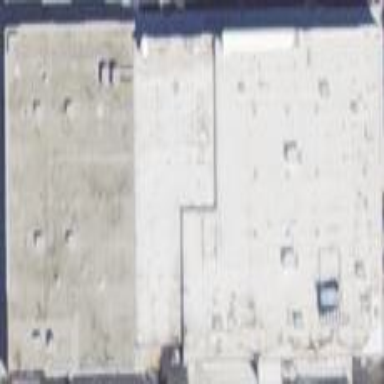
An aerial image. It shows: Retail building.